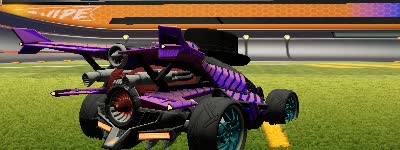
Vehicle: aftershock